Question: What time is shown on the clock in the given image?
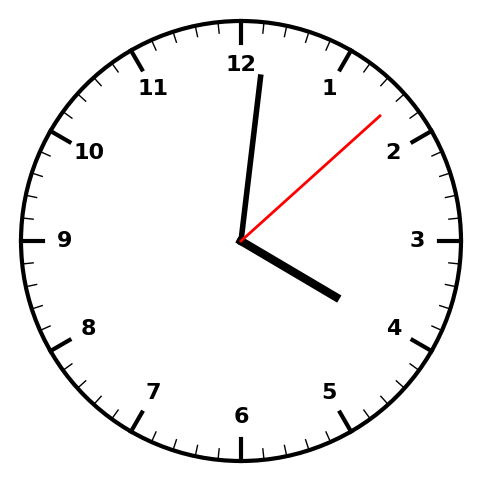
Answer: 04:01:08